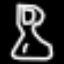
Label: hourglass